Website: macys
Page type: billing-address
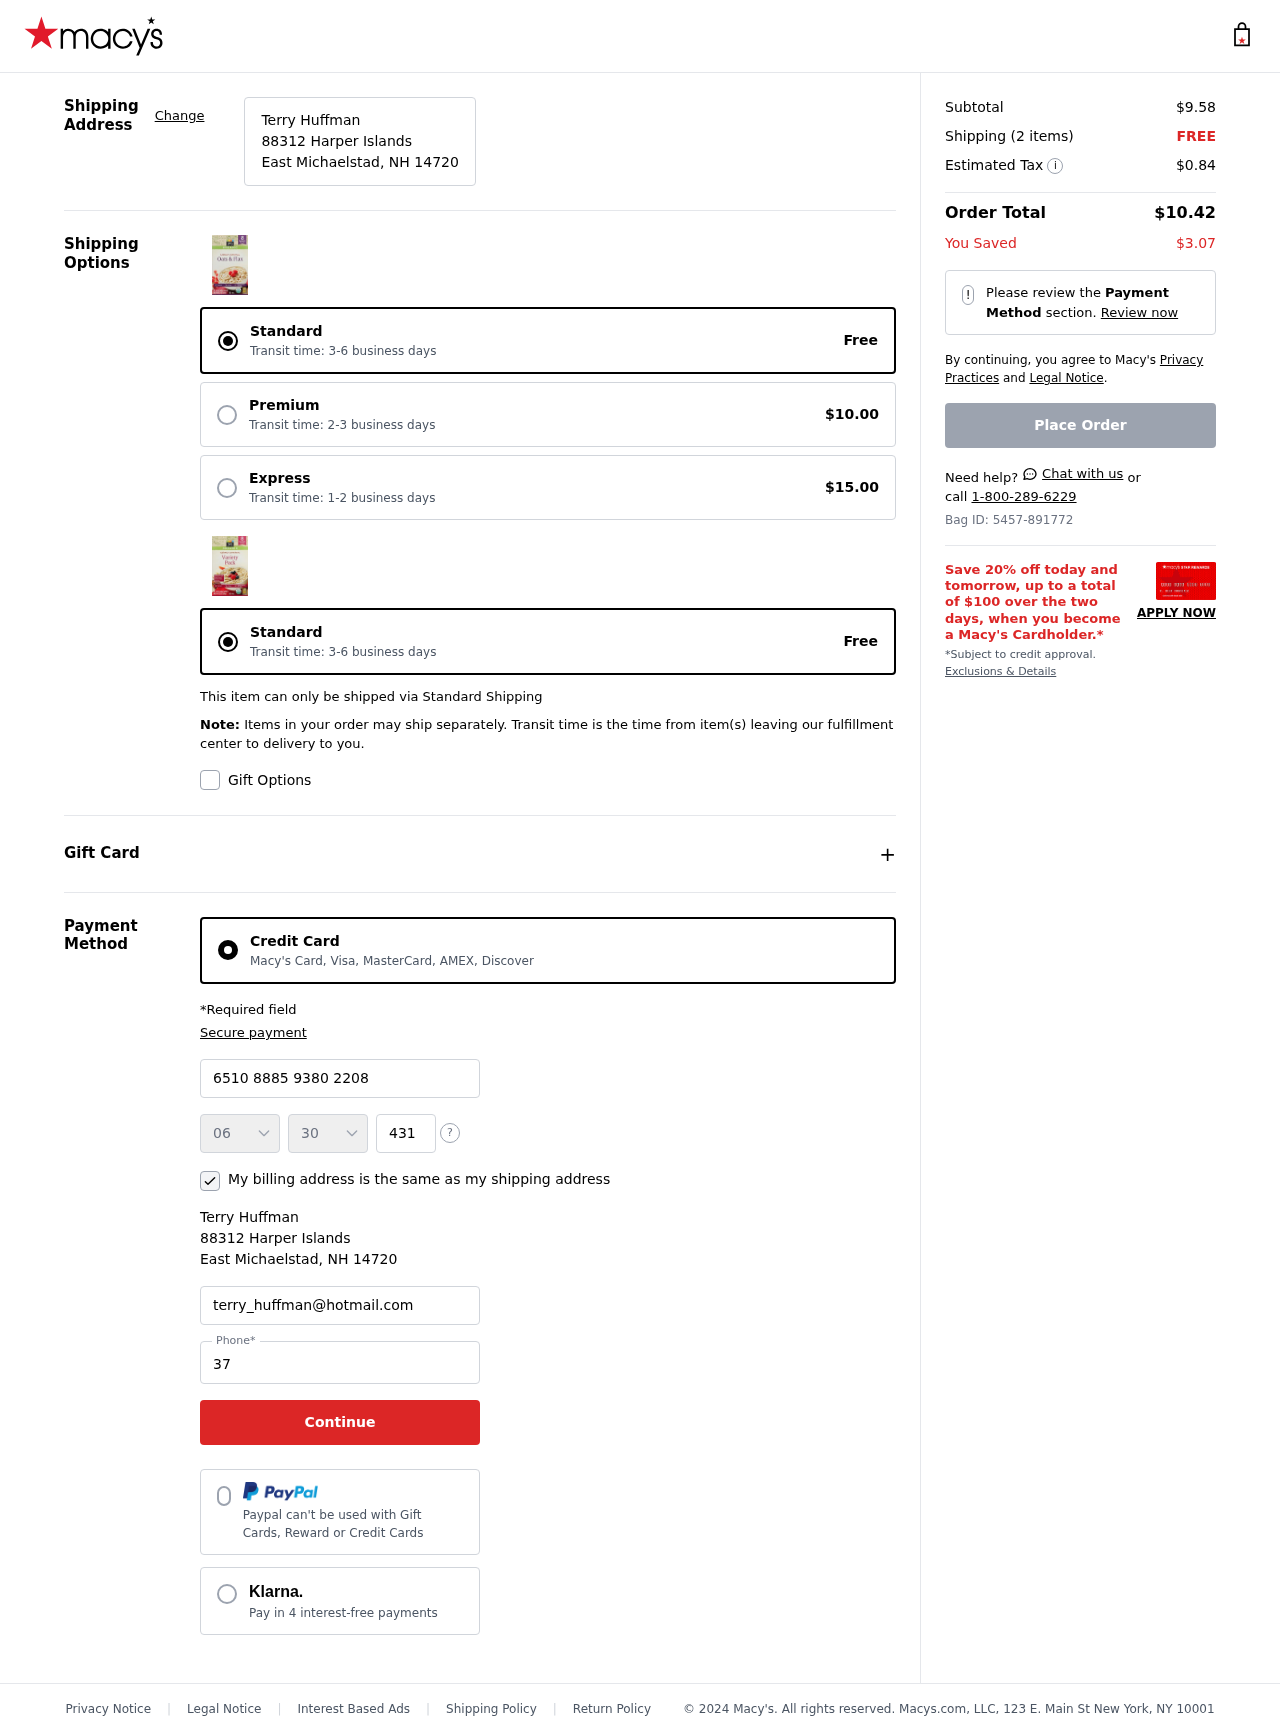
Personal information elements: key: PII_CARD_CVV
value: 431
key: PII_CARD_EXPIRY_MONTH
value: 06
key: PII_CARD_EXPIRY_YEAR
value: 30
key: PII_CARD_NUMBER
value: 6510 8885 9380 2208
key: PII_CITY_STATE_ZIP
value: East Michaelstad, NH 14720
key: PII_EMAIL
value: terry_huffman@hotmail.com
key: PII_FULLNAME
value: Terry Huffman
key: PII_PHONE
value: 3736526231
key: PII_STREET
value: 88312 Harper Islands
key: PII_FULLNAME2
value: Terry Huffman
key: PII_STREET2
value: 88312 Harper Islands
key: PII_CITY_STATE_ZIP2
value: East Michaelstad, NH 14720
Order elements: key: ORDER_SUBTOTAL
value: $9.58
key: ORDER_NUM_ITEMS
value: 2
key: ORDER_SHIPPING_COST
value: FREE
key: ORDER_TAX
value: $0.84
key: ORDER_TOTAL
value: $10.42
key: ORDER_SAVINGS
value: $3.07
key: ORDER_ID
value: Bag ID: 5457-891772